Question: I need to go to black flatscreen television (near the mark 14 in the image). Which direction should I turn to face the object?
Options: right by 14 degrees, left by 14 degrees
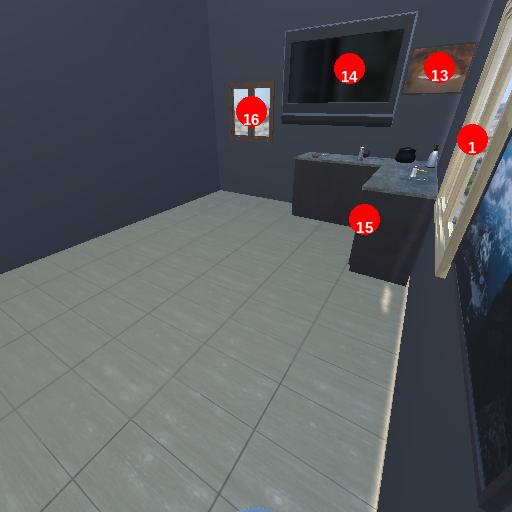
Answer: right by 14 degrees